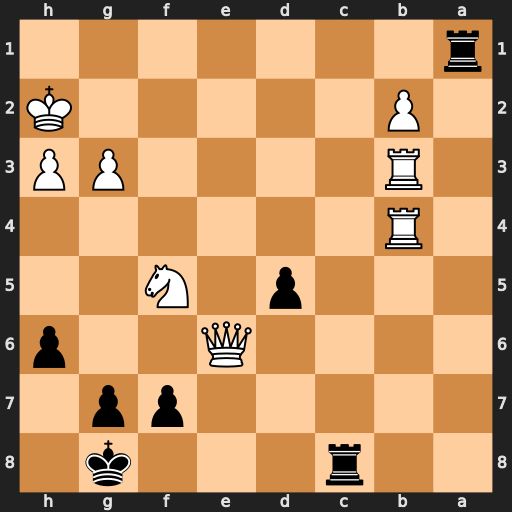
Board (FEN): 2r3k1/5pp1/4Q2p/3p1N2/1R6/1R4PP/1P5K/r7
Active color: b
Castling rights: -
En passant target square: -
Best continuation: Rc2+ Qe2 Rxe2#